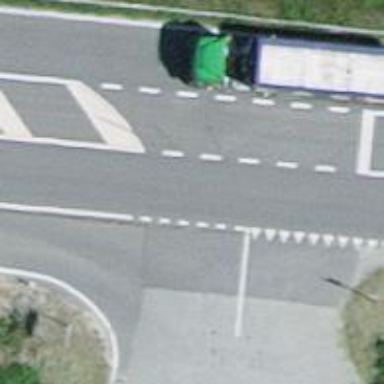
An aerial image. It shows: Primary road with asphalt surface.